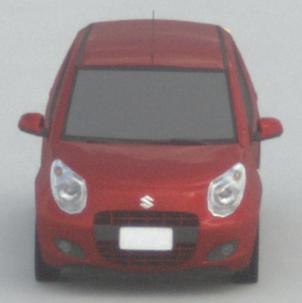
Make: Suzuki
Model: Alto 1.0
Detailed model: Alto (V)
Model produced from: 2011/02
Model produced until: 2011/03
Doors: 5
Color: red
Road condition: dry road
Daytime: midday
Contrast: low contrast